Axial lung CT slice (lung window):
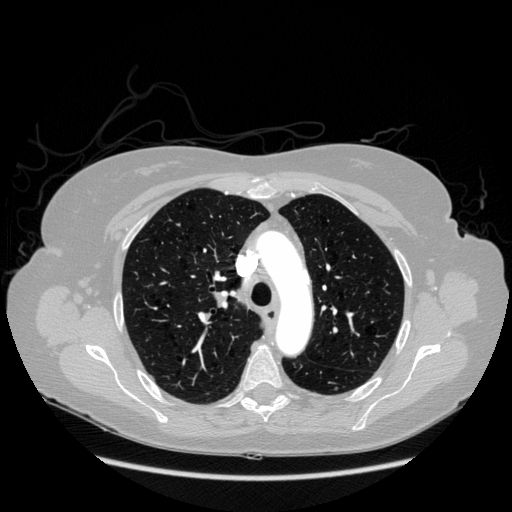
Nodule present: no